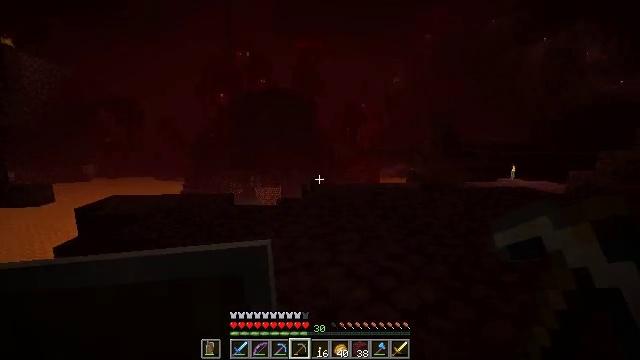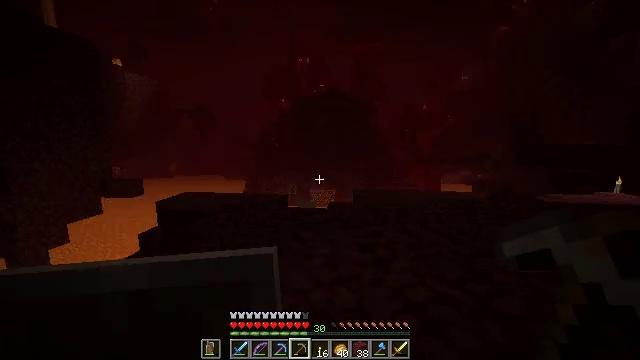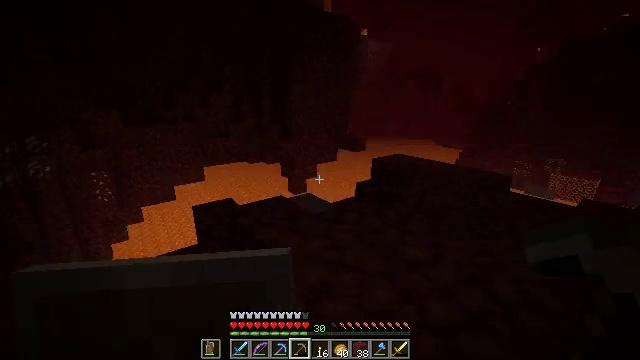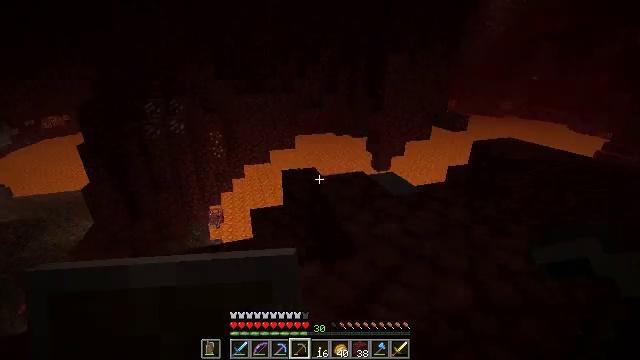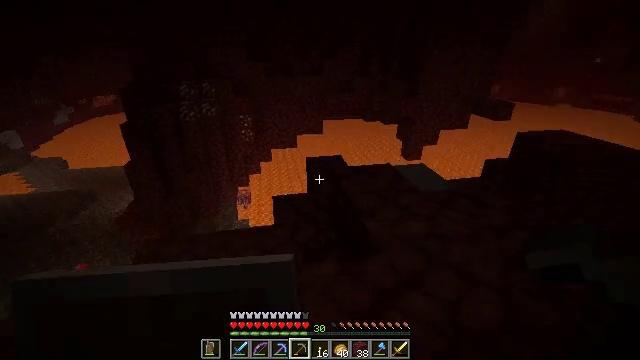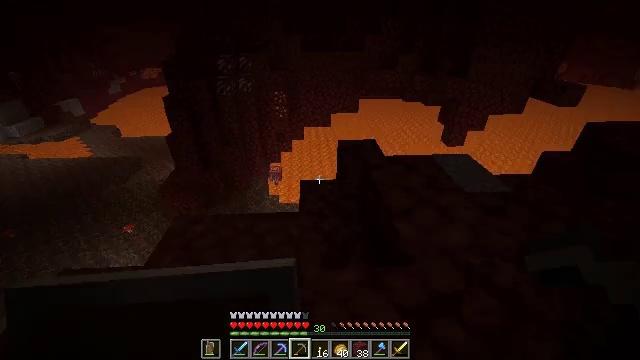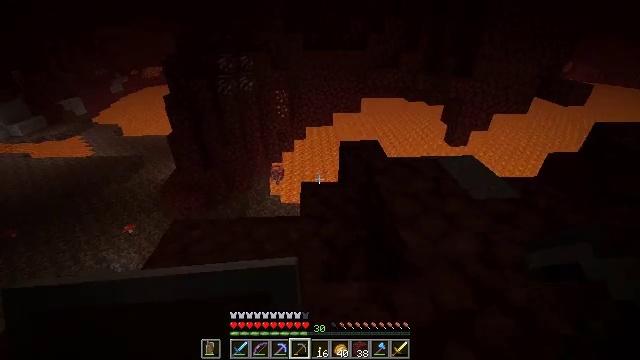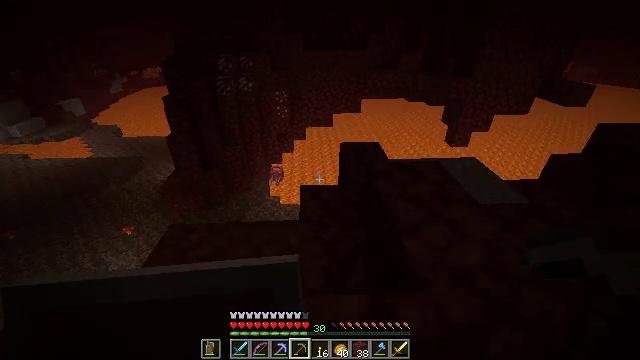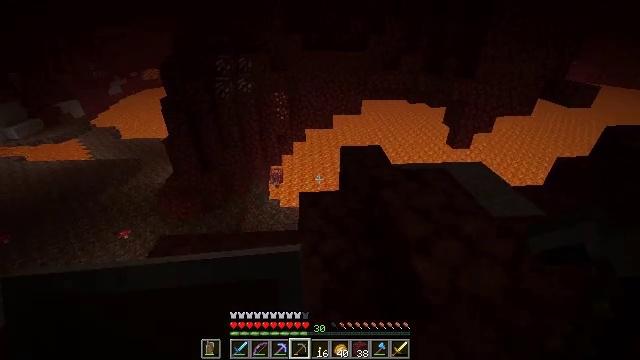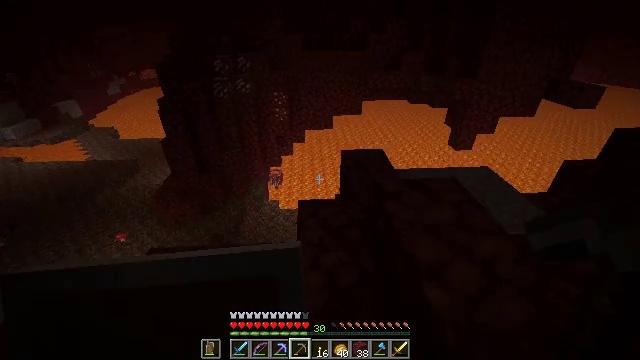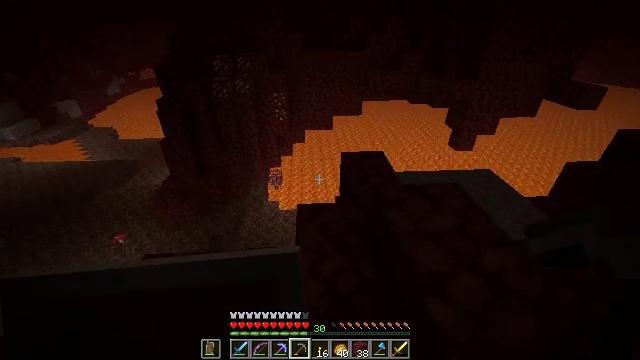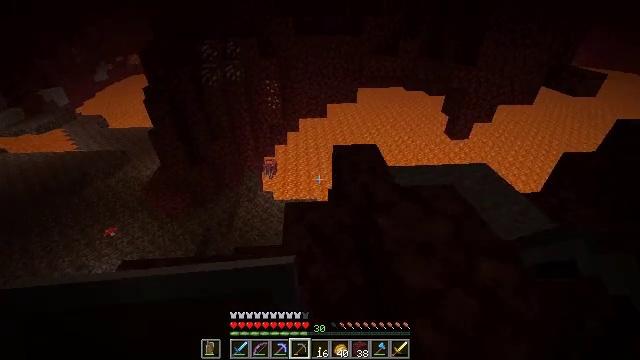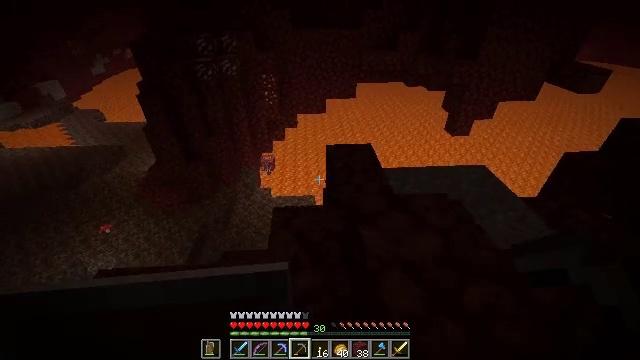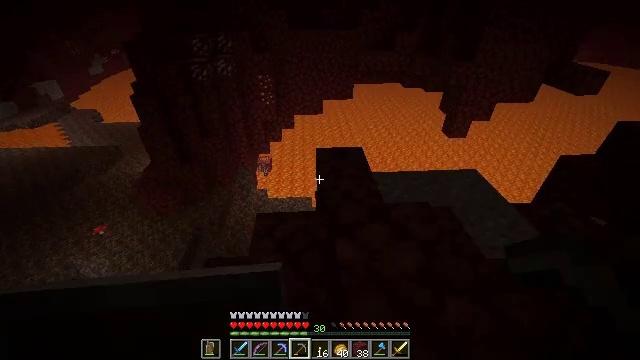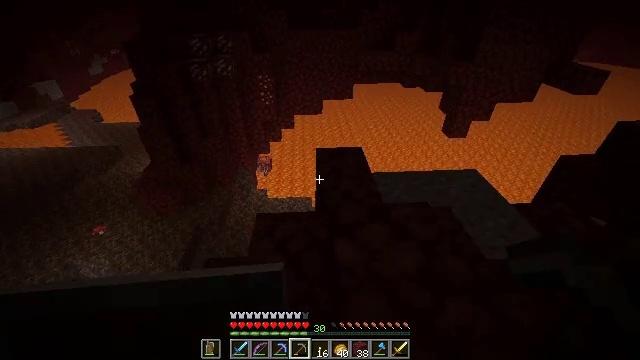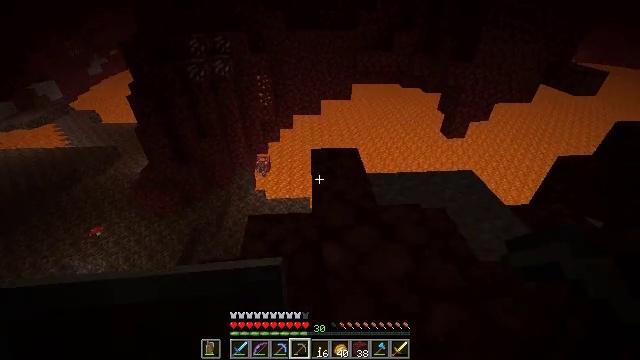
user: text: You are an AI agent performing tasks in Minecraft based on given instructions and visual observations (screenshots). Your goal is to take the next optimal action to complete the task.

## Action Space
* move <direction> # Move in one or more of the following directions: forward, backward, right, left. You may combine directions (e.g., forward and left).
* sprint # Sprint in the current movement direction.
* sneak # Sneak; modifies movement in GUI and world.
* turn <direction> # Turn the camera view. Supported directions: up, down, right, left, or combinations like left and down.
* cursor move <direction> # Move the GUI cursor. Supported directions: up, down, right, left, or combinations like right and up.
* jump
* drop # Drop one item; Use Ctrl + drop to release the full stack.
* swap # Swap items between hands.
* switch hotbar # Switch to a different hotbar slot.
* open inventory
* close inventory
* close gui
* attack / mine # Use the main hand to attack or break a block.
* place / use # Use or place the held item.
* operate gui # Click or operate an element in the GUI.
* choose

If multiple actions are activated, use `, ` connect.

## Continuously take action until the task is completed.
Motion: motion action
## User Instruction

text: Gather netherrack as a building material.
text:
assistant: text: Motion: move forward, turn left
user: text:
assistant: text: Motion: move forward, turn left and down
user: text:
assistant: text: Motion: move forward, turn left and down
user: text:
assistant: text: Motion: move forward, turn left and down
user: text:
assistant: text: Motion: move forward, turn left and down
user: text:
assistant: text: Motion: move forward
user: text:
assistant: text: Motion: move forward
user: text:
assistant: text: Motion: move forward
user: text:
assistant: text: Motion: move forward
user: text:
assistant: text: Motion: move forward and move right
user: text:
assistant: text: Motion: move forward and move right, turn down
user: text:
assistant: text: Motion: move forward and move right, turn down
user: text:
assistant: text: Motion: move right
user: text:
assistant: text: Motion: no_op
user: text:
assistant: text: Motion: no_op
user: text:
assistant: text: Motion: no_op
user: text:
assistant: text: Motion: no_op
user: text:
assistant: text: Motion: no_op
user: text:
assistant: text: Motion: turn right
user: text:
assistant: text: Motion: no_op
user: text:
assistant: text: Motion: move right, turn right
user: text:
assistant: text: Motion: move right, turn right and up
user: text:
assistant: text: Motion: move right, turn right and up
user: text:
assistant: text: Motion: move right, turn right and up
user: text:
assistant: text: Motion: move right, turn right
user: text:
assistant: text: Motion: move right, turn right
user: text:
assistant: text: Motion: move forward and move right, turn right
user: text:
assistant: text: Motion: move forward and move right, turn right
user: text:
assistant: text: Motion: move forward and move right, turn right
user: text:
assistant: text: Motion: move forward and move right, turn right and up